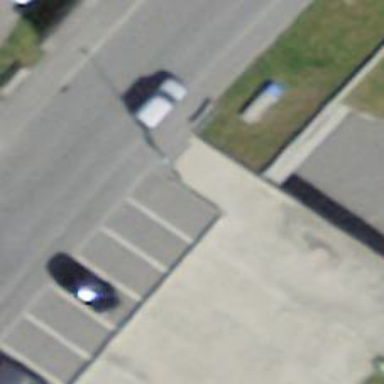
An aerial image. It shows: Charging station.